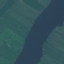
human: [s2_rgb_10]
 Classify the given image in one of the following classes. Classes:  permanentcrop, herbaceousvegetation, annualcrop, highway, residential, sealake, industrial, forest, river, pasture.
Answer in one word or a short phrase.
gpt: River